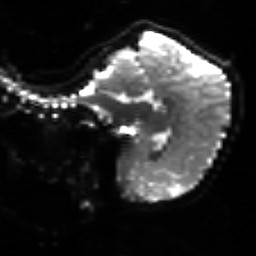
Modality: sbref
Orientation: sagittal
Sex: female
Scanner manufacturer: siemens
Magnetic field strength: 3 T
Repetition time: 5 s
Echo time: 0.071 s